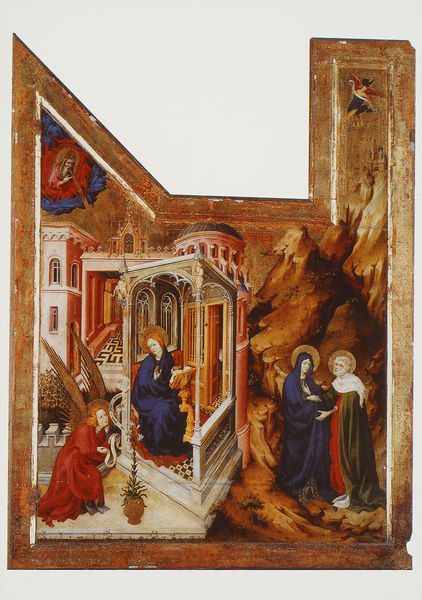
Titel: Die Kreuzigung, Retabel
Künstler: Melchior Broederlam
Institution: Dijon, Musée des Beaux-Arts
Schlagwörter: berg, blau, flügel, gemälde, gott, säule, gebäude, bibel, bild, kirche, gewand, engel, berge, religion, götter, mittelalter, griechenland, elisabeth, maria, joseph, verkündigung, beichte, kunstwerk, beichtstuhl, marai, bibl